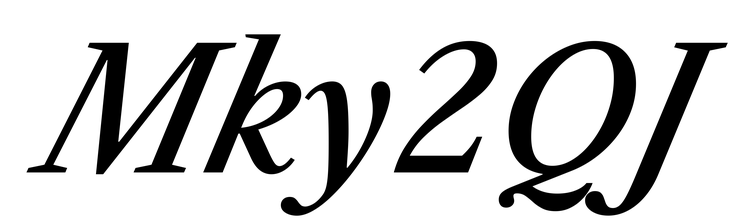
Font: LibreCaslonText-Italic_Medium_Italic